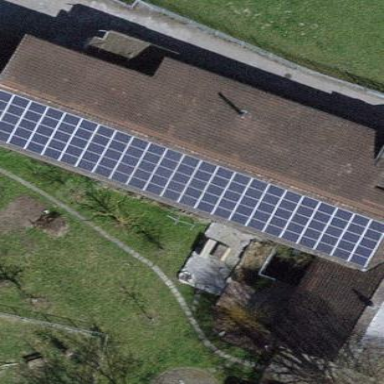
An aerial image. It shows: Solar power generator utilizing photovoltaic technology with solar photovoltaic panels.